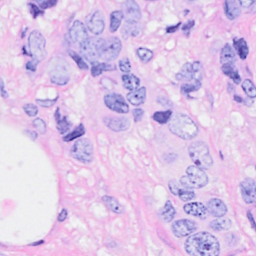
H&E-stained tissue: Breast